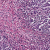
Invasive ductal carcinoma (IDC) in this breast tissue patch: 1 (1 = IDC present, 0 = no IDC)